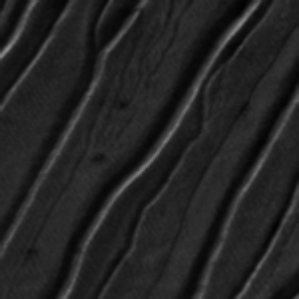
Label: frost